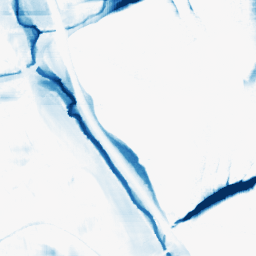
Category: morphological
Decomposition family: morphological_rect
Decomposition parameters: operation: closing
width: 50
height: 20
Upsampling method: cubic_catmull_rom
Upsampling parameters: scale: 8
Upsampling scale: 8